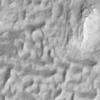
Label: not_dusty